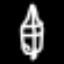
Label: leaf